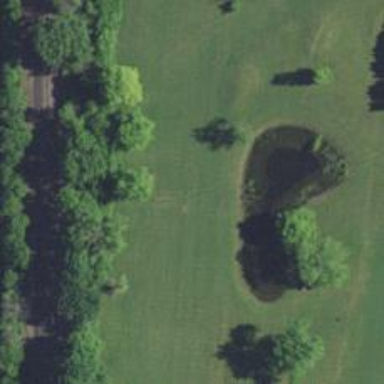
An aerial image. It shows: View of golf hole.